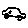
Label: car